Current action and preconditions to check: path_clear

Your task: For each precondition in the list above, predict whether it will hold at this action.

Consider the current scene as observed from the mobile robot's camera, and analyze the predicted future states of all dynamic agents (e.g., people, animals, vehicles, or any moving entities) within the NEXT SECOND.

IMPORTANT: Only answer "very likely" if you are absolutely certain—based on strong, clear evidence—that a dynamic agent will violate the precondition in the predicted future state. Do NOT answer "very likely" for unlikely, ambiguous, or low-probability risks.

Ask yourself for each precondition: Is there a high probability, with clear and convincing evidence, that the predicted future states of any dynamic agent will interfere with the predicted future state of the currently executing action within the NEXT SECOND, causing that precondition to fail?

Assess the risk level based on these predictions. Use "likely" or "very likely" if motions create a clear risk of interference.

Use "neutral" or "improbable" if agents are nearby but their predicted paths are clearly diverging or non-conflicting.

Failure Risk Categories: "very improbable", "improbable", "neutral", "likely", "very likely"

Answer Format: Output ONLY the probability_of_failure value from these categories: "very improbable", "improbable", "neutral", "likely", "very likely"

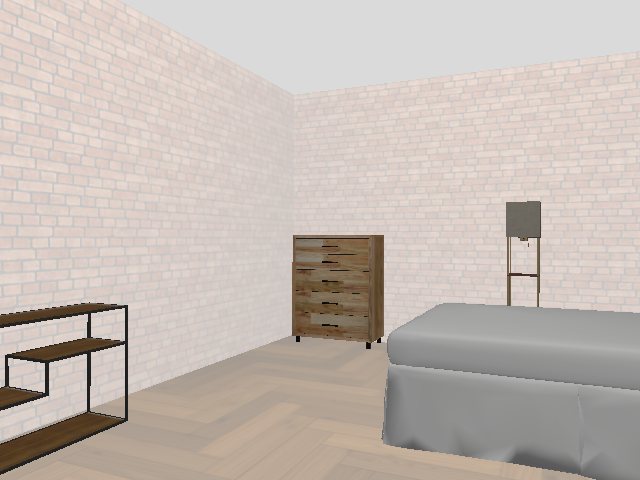

Answer: very improbable